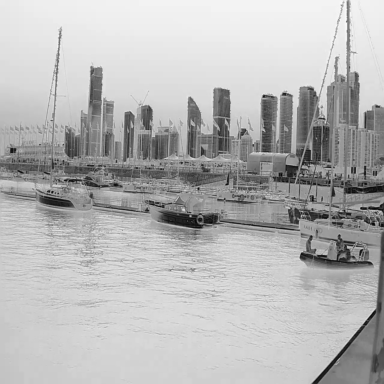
There are seven objects shown in the infrared image, including three sailboats, and four canoes.